Field crop: tomato
Growth stage: 1
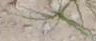
Species: cyperus